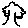
Label: tree